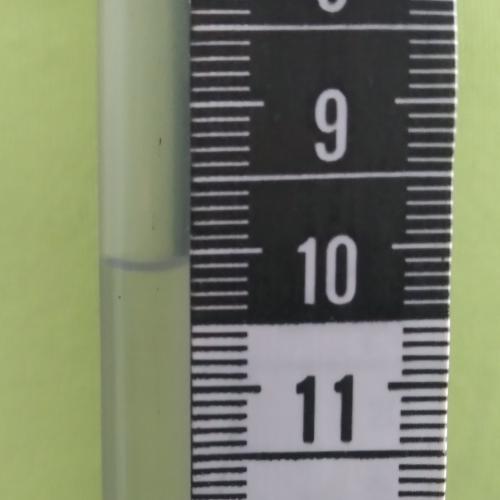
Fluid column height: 10.1 cm